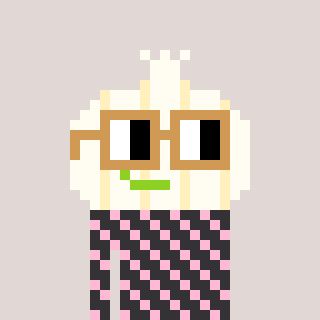
a pixel art character with square brown glasses, a garlic-shaped head and a grayscale-colored body on a warm background